Field crop: maize
Growth stage: 2
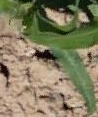
Species: maize